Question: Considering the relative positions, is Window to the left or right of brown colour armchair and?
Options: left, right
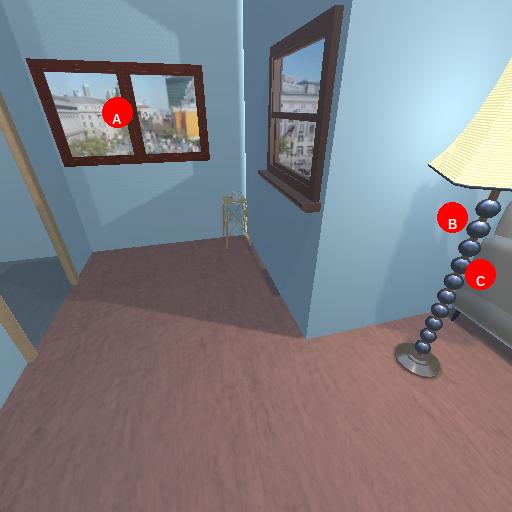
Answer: left